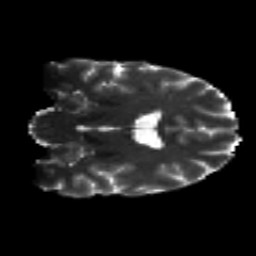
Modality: T2w
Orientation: coronal
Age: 25
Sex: female
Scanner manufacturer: siemens
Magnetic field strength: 3 T
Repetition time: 8.8 s
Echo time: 0.085 s